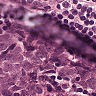
Metastatic tissue present: yes